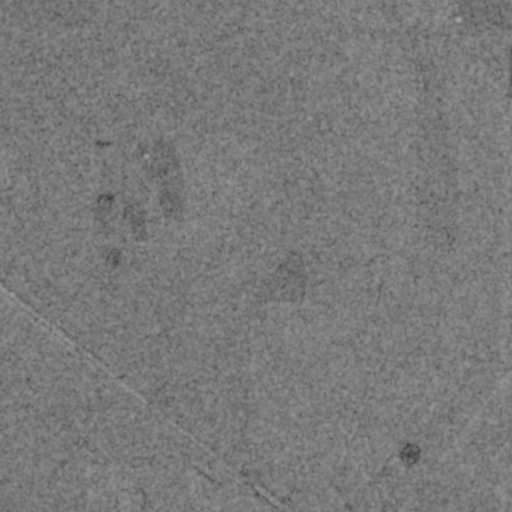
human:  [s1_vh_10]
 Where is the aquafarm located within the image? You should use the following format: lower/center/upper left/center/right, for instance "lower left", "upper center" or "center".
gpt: The aquafarm is located in the lower center of the image.
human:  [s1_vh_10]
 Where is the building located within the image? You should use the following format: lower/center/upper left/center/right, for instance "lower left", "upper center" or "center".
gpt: The building is located in the lower right of the image.
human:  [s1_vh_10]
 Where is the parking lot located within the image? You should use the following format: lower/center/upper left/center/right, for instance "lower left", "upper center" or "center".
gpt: There is no parking lot in the image.

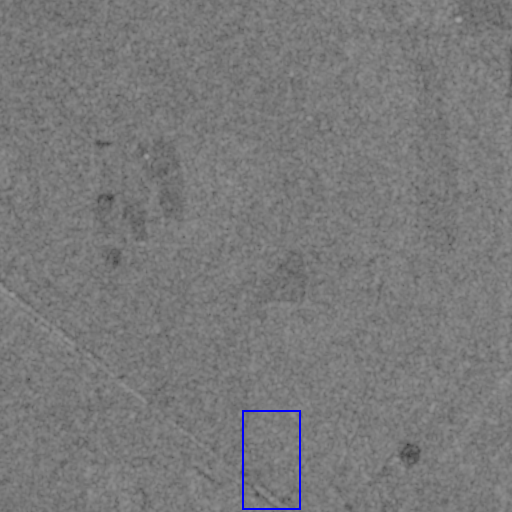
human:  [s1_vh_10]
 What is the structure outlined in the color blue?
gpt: The structure outlined in blue is an aquafarm.
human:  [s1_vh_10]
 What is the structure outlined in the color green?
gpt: There is no green outline.